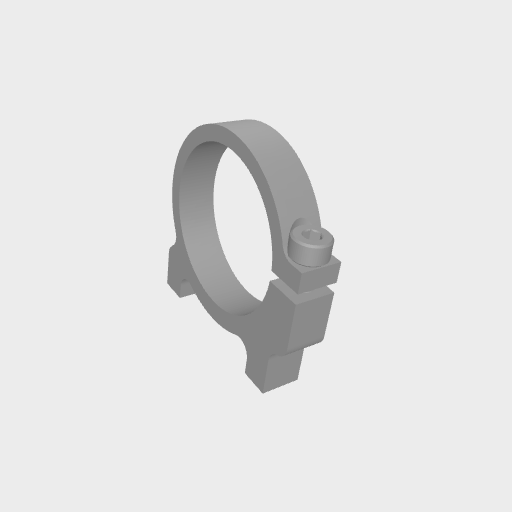
Part: Side1Post2ClampingMount32ID